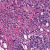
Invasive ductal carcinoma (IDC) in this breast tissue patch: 1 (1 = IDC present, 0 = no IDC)